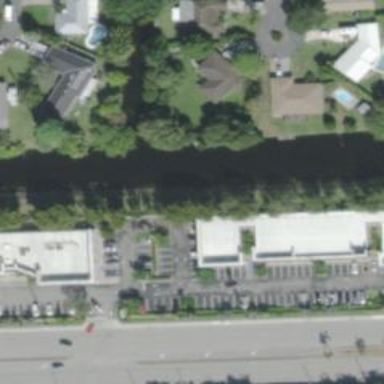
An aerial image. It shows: Canal.